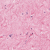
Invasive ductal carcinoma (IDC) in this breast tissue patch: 0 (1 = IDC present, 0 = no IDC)